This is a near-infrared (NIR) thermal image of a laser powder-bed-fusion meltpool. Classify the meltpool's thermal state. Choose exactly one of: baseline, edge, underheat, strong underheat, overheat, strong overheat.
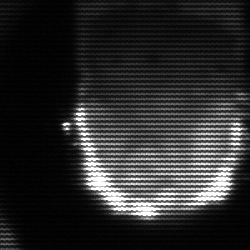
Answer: baseline